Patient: sex F, age 63
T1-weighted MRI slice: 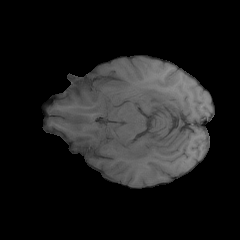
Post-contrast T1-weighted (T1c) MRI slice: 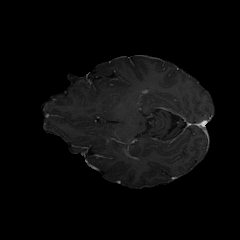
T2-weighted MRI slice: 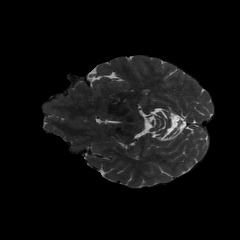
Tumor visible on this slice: no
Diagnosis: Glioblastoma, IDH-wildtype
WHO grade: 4